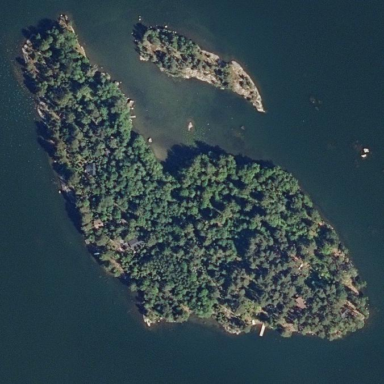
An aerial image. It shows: Islet.